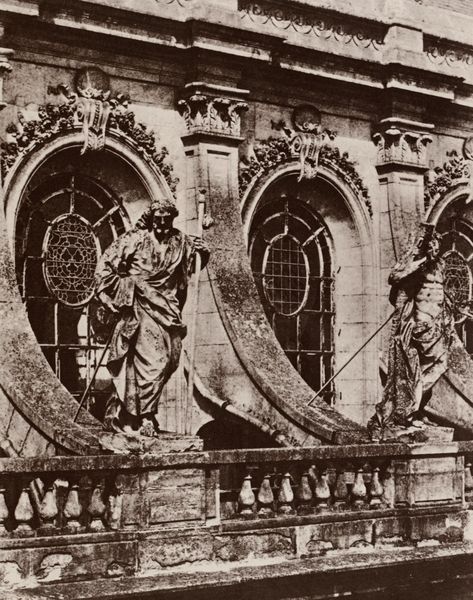
Titel: Die Kapelle, Balustrade der Apsis
Künstler: Robert Louis Stevenson
Schlagwörter: gestein, mann, schatten, weiß, ausschnitt, braun, fenster, geschwungen, glas, grau, licht, männer, pfeiler, schmuck, schwarz, säulen, terasse, dach, gebäude, ornament, bart, architektur, barock, falten, stein, brüstung, gitter, kirche, figur, gewand, haare, mantel, front, gotik, locken, renaissance, rokoko, oval, rund, engel, ranken, skulptur, statue, schwung, balkon, bogen, fassade, stab, pilaster, sepia, figuren, rundbogen, detail, dekor, stuck, geländer, faltenwurf, halbakt, plastik, podest, foto, fotografie, photographie, bögen, veranda, kloster, laufgang, balustrade, dom, scheiben, schwarz weiss, bleiglas, kapitelle, kathedrale, kapitell, girlanden, photo, fries, aussenansicht, sims, gesims, skulpturen, quader, statuen, buntglas, glasfenster, glasmalerei, obergaden, rosette, christus, schloß, rundbögen, aussen, heiliger, heilige, speer, stange, apoll, korinthisch, reliefs, streben, aufnahme, sakralbau, apollo, archivolte, bauwerk, bauplastik, romanisch, rundbogenfenster, balluster, strebewerk, barrock, baluster, außenmauer, dachterasse, apostel, heilger, dtail, schlussteine, außenwand, wandvorlagen, blattkapitelle, korinthisierend, glasbild, fensteglas, kircke, wbgerundet, zwergsäulen